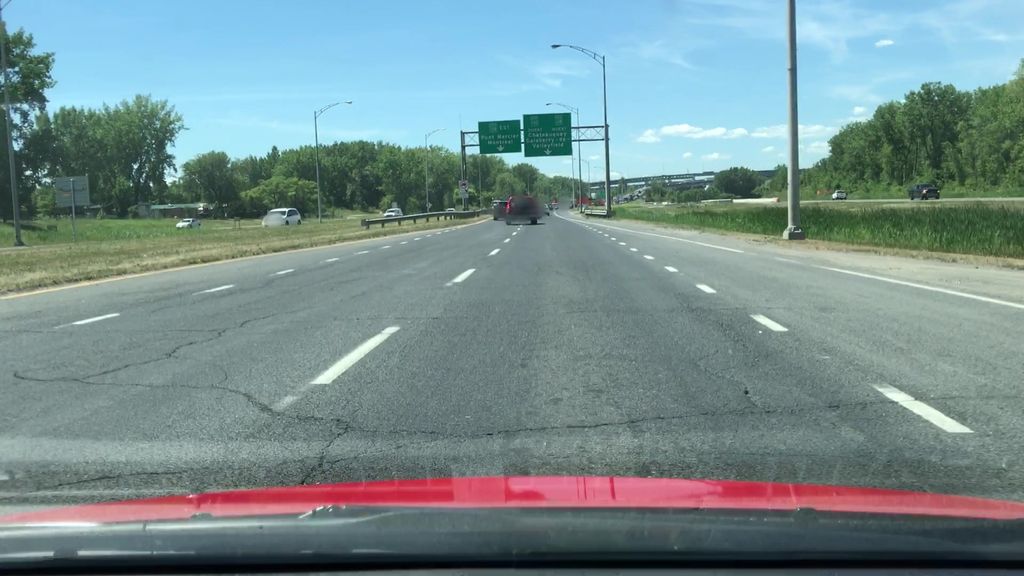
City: montreal